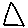
Label: triangle